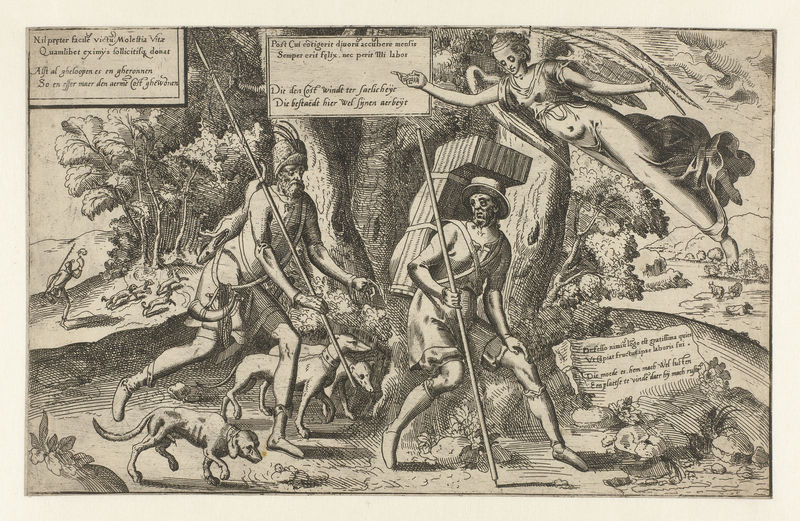
Titel: Allegorie op de arbeid en de rust
Standort: Amsterdam
Institution: Rijksmuseum
Schlagwörter: homme, chien, fleuve, chasse, tronc, ange, animaux, rivière, hommes, animal, chiens, route, troncs, lapin, abre, chasser, île, abres